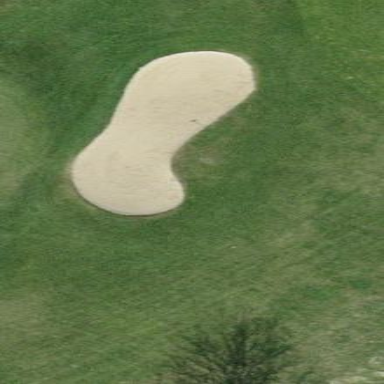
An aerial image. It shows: Golf bunker filled with sandy terrain.